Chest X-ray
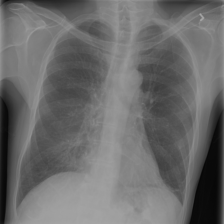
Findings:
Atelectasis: positive
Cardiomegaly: negative
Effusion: negative
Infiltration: negative
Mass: negative
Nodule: negative
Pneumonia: negative
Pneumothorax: negative
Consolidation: negative
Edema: negative
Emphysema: negative
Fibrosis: negative
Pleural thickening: negative
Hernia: negative